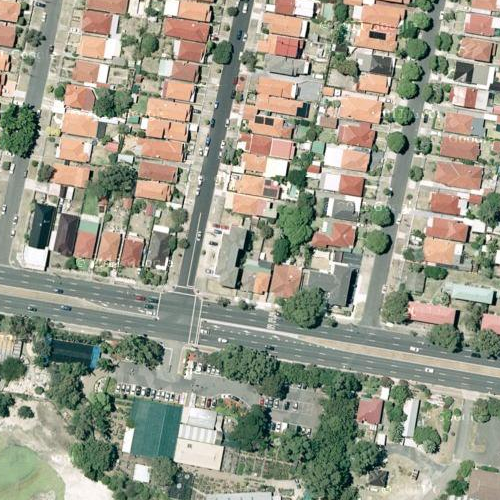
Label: sydney